Current action and preconditions to check: trajectory_clear

Your task: For each precondition in the list above, predict whether it will hold at this action.

Consider the current scene as observed from the mobile robot's camera, and analyze the predicted future states of all dynamic agents (e.g., people, animals, vehicles, or any moving entities) within the NEXT SECOND.

IMPORTANT: Only answer "very likely" if you are absolutely certain—based on strong, clear evidence—that a dynamic agent will violate the precondition in the predicted future state. Do NOT answer "very likely" for unlikely, ambiguous, or low-probability risks.

Ask yourself for each precondition: Is there a high probability, with clear and convincing evidence, that the predicted future states of any dynamic agent will interfere with the predicted future state of the currently executing action within the NEXT SECOND, causing that precondition to fail?

Assess the risk level based on these predictions. Use "likely" or "very likely" if motions create a clear risk of interference.

Use "neutral" or "improbable" if agents are nearby but their predicted paths are clearly diverging or non-conflicting.

Failure Risk Categories: "very improbable", "improbable", "neutral", "likely", "very likely"

Answer Format: Output ONLY the probability_of_failure value from these categories: "very improbable", "improbable", "neutral", "likely", "very likely"

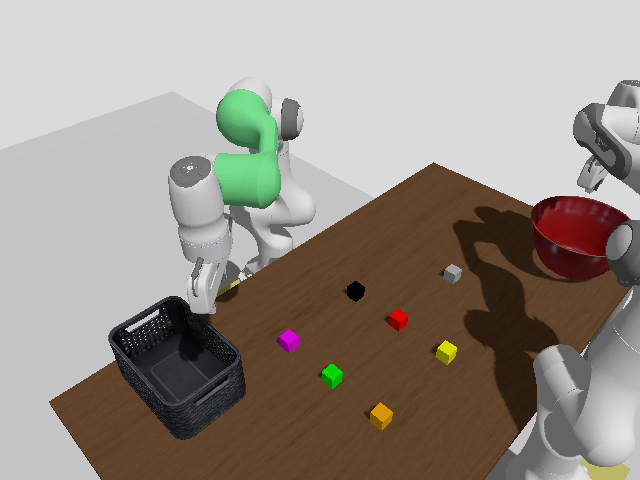

Answer: very improbable